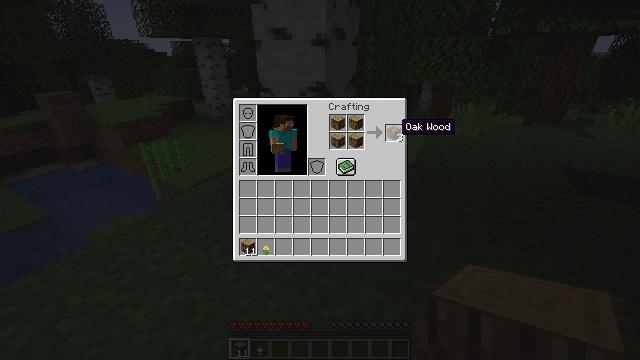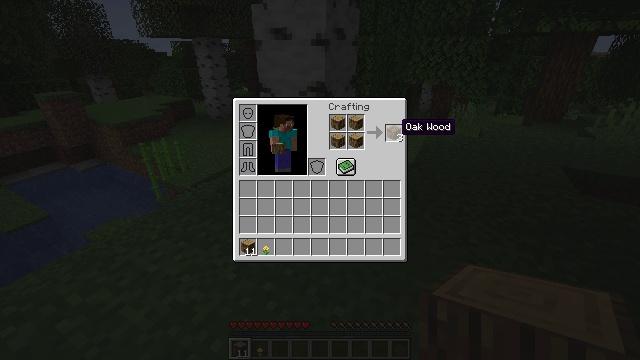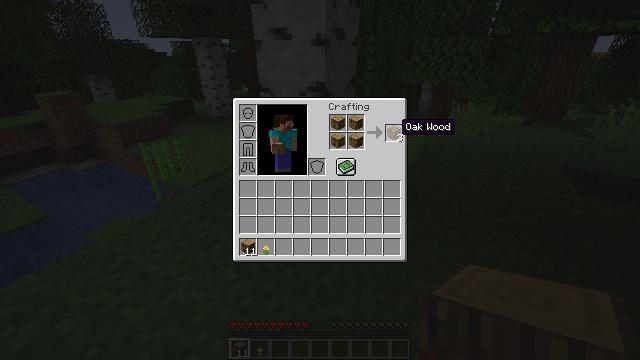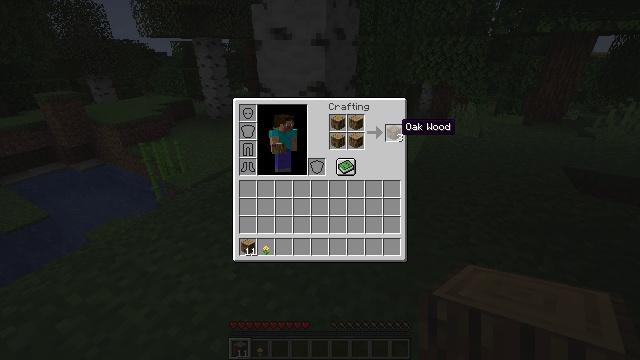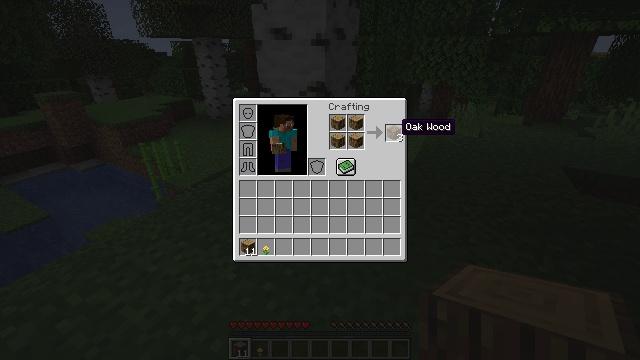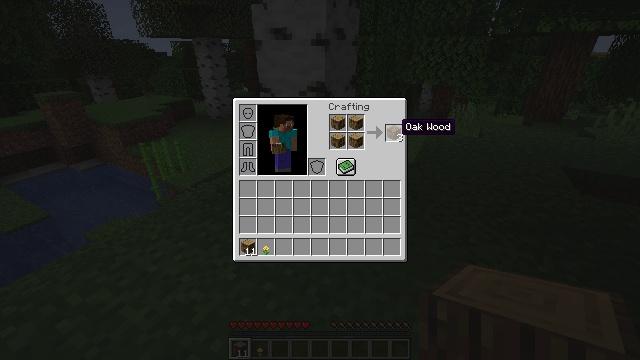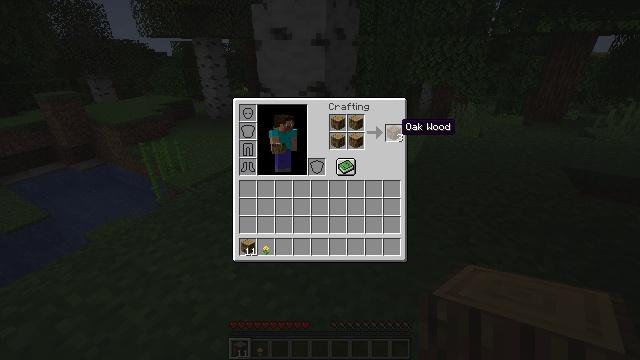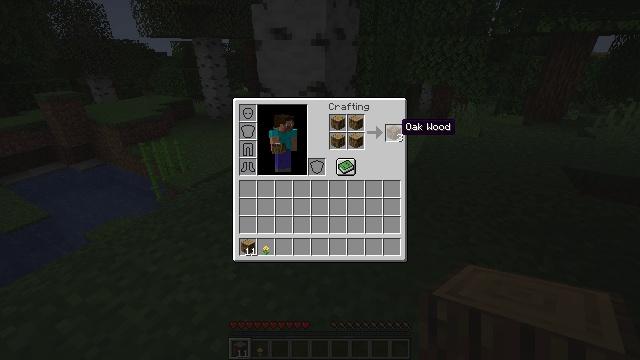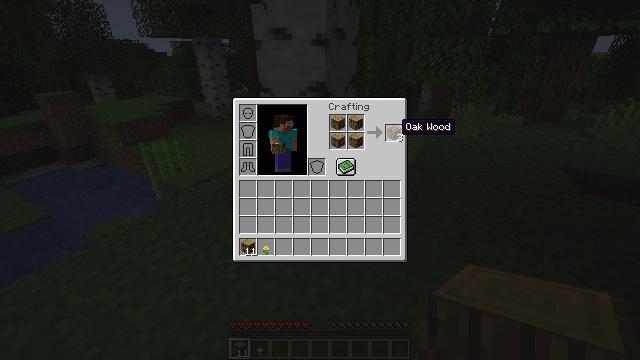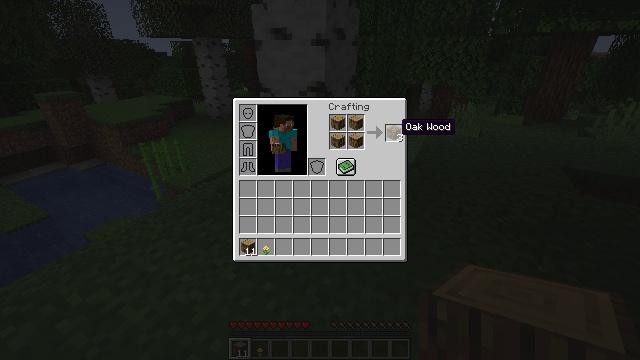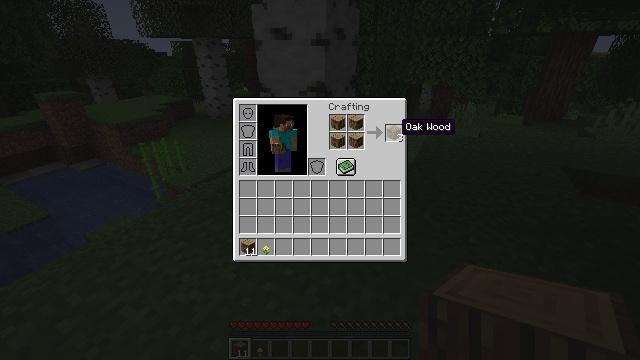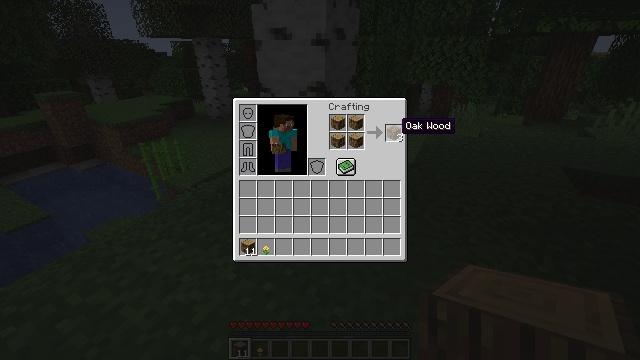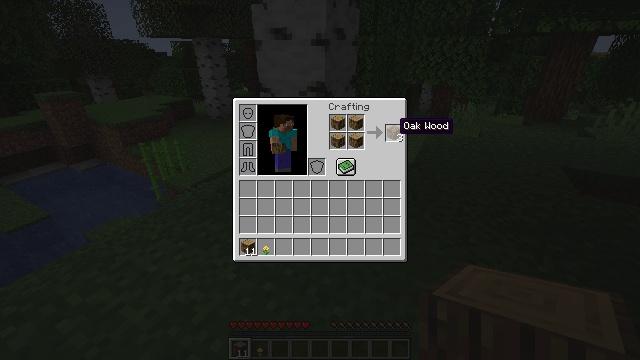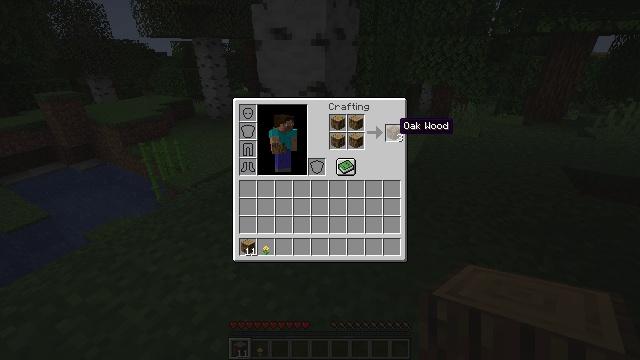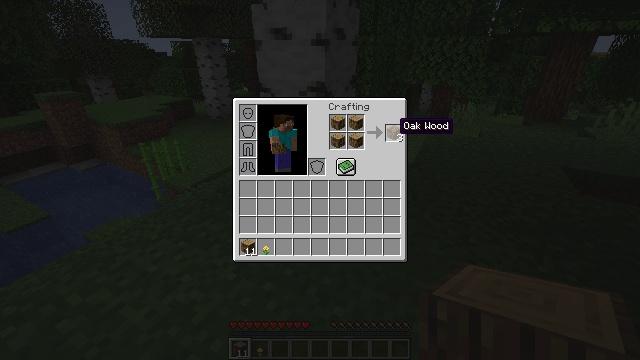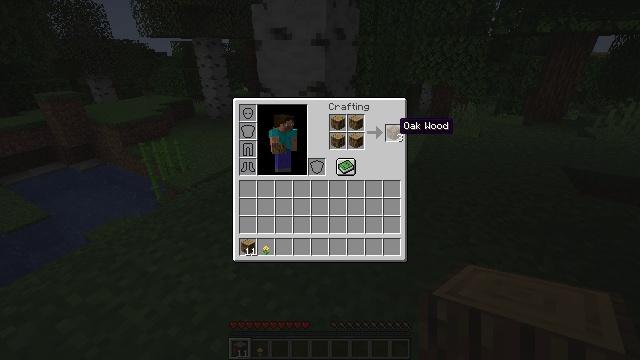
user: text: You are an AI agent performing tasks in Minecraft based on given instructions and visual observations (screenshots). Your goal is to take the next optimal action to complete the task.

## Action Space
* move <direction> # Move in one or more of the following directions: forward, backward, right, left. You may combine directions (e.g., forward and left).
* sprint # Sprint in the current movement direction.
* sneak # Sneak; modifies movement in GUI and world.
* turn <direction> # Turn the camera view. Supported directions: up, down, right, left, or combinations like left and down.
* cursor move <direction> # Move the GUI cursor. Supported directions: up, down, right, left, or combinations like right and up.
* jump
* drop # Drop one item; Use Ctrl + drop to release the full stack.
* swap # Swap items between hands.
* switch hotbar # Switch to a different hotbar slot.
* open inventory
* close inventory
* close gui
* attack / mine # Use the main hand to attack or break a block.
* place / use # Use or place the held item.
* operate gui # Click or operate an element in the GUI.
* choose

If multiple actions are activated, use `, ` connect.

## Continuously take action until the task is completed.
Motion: motion action
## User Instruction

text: Transform logs into oak wood.
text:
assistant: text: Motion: no_op
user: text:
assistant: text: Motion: no_op
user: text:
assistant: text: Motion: no_op
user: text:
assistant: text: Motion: no_op
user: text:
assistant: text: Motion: no_op
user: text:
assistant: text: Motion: no_op
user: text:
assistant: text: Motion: no_op
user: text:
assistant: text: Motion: no_op
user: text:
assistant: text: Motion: no_op
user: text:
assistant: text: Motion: no_op
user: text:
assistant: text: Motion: no_op
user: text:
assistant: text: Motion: no_op
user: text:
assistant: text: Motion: no_op
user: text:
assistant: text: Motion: no_op
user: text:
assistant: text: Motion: no_op
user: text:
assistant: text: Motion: no_op
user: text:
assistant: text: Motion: no_op
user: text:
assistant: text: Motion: no_op
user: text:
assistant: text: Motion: no_op
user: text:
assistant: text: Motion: no_op
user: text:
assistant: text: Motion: no_op
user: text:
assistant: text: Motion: no_op
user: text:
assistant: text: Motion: no_op
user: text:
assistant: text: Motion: cursor move left
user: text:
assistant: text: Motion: cursor move left
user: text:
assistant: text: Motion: cursor move left
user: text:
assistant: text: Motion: cursor move left
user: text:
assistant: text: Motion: no_op
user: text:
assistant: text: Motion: no_op
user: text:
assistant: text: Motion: no_op